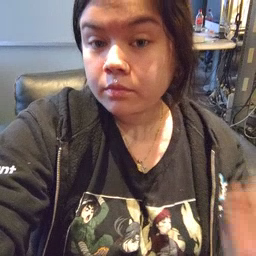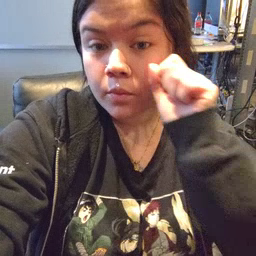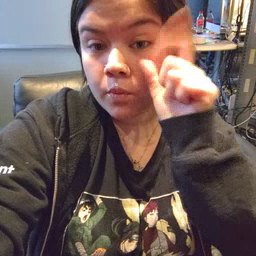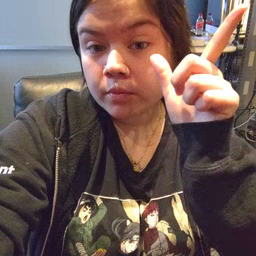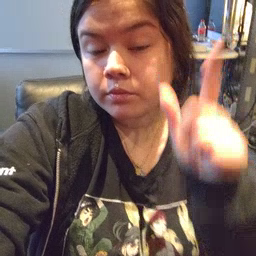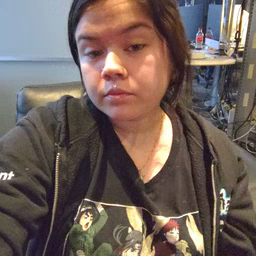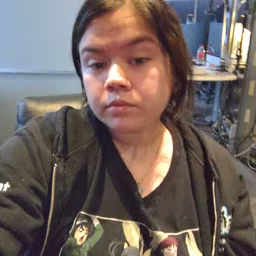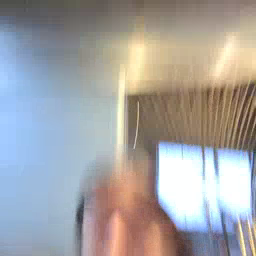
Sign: awake